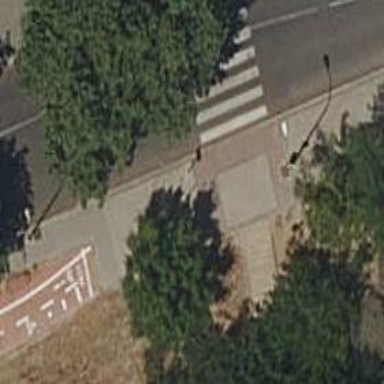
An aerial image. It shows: Road with steps.